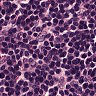
Metastatic tissue present: no